Question:
As suggested by many,instruments tool is the best way to capture the memory allocation and leaks.But for me its been easy to use instruments tool,but i am confused with the detailed results as shown in the above screenshot.
Want to know the meaning of following points,
1)All Allocations,
2)Live Bytes,
3)Overall Bytes,
4)Overall.
Simple but confusing!Any answer will be greatly appreciated.
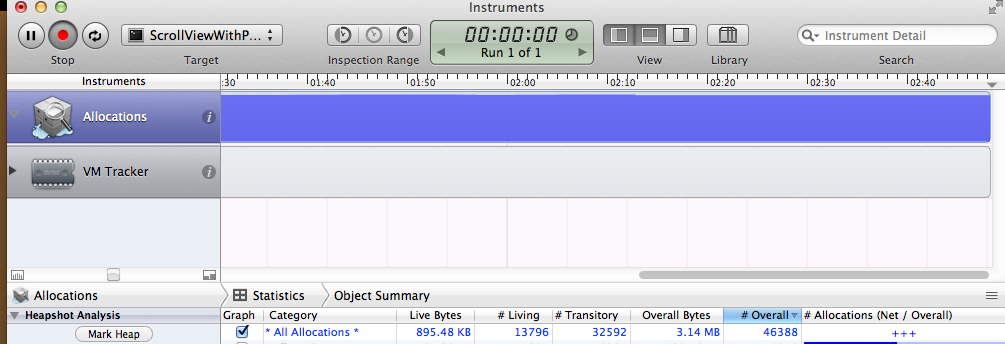
Answer: The number of bytes that have been allocated but not released yet.
*The number of object created and still on the heap.
The number of objects created and destroyed
:The total number of objects allocated and released .
: All the allocations while the application is running .